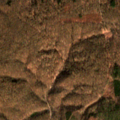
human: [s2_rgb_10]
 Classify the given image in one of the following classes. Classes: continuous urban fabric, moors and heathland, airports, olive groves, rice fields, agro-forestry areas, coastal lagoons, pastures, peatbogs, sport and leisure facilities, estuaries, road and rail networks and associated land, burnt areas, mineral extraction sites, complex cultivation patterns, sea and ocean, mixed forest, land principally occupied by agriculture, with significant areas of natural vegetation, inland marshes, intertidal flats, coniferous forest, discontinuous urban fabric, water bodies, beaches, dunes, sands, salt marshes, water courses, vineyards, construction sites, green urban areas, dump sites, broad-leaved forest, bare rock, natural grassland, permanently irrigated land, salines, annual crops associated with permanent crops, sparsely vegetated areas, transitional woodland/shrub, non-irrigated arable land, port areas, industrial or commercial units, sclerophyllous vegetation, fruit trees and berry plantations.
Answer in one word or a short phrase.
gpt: broad-leaved forest, mixed forest